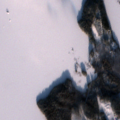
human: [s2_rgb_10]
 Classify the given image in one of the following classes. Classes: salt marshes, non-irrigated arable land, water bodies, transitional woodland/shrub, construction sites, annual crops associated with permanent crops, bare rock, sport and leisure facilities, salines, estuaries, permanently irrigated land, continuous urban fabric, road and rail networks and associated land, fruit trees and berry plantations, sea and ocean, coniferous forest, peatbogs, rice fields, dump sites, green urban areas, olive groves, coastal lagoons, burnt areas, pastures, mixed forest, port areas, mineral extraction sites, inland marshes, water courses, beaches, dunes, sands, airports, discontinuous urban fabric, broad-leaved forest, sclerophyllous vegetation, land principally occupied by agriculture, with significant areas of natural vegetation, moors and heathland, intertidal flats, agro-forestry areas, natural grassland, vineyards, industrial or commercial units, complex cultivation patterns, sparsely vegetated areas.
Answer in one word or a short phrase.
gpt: coniferous forest, water bodies